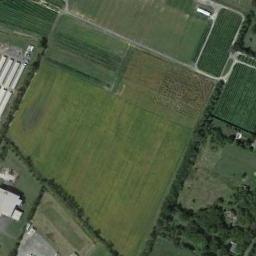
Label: meadow